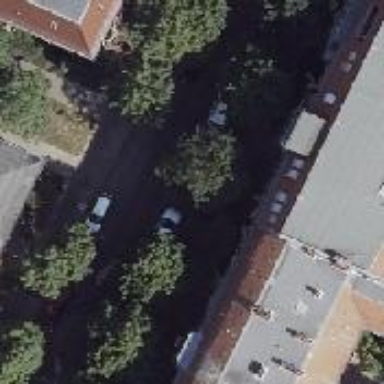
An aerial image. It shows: Avenue lined with deciduous broadleaved trees.